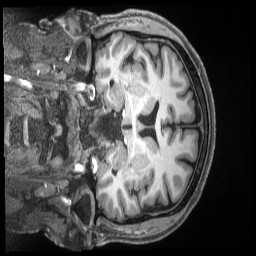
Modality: T1w
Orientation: coronal
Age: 46
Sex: male
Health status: ill
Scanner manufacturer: siemens
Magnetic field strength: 3 T
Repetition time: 2.5 s
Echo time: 0.00181 s